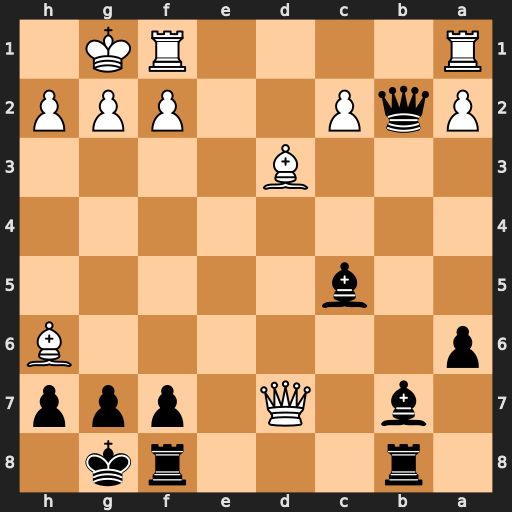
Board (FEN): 1r3rk1/1b1Q1ppp/p6B/2b5/8/3B4/PqP2PPP/R4RK1
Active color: b
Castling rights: -
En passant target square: -
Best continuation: gxh6 Rab1 Bc8 Rxb2 Bxd7 Rxb8 Rxb8